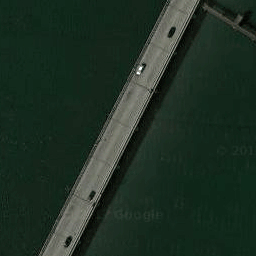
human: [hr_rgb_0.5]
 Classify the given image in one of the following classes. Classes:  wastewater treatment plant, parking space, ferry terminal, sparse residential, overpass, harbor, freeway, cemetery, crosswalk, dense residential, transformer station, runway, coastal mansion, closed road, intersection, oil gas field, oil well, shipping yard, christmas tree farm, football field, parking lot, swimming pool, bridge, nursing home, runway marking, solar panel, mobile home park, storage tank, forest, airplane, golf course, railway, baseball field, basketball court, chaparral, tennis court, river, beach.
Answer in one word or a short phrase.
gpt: bridge